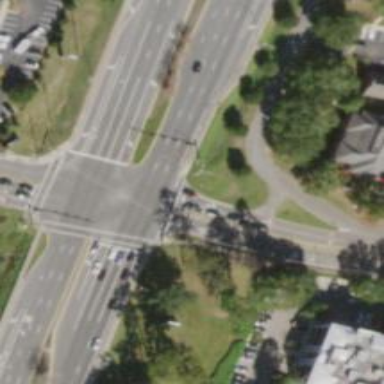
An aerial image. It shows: Marked crossing on footway.